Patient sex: M
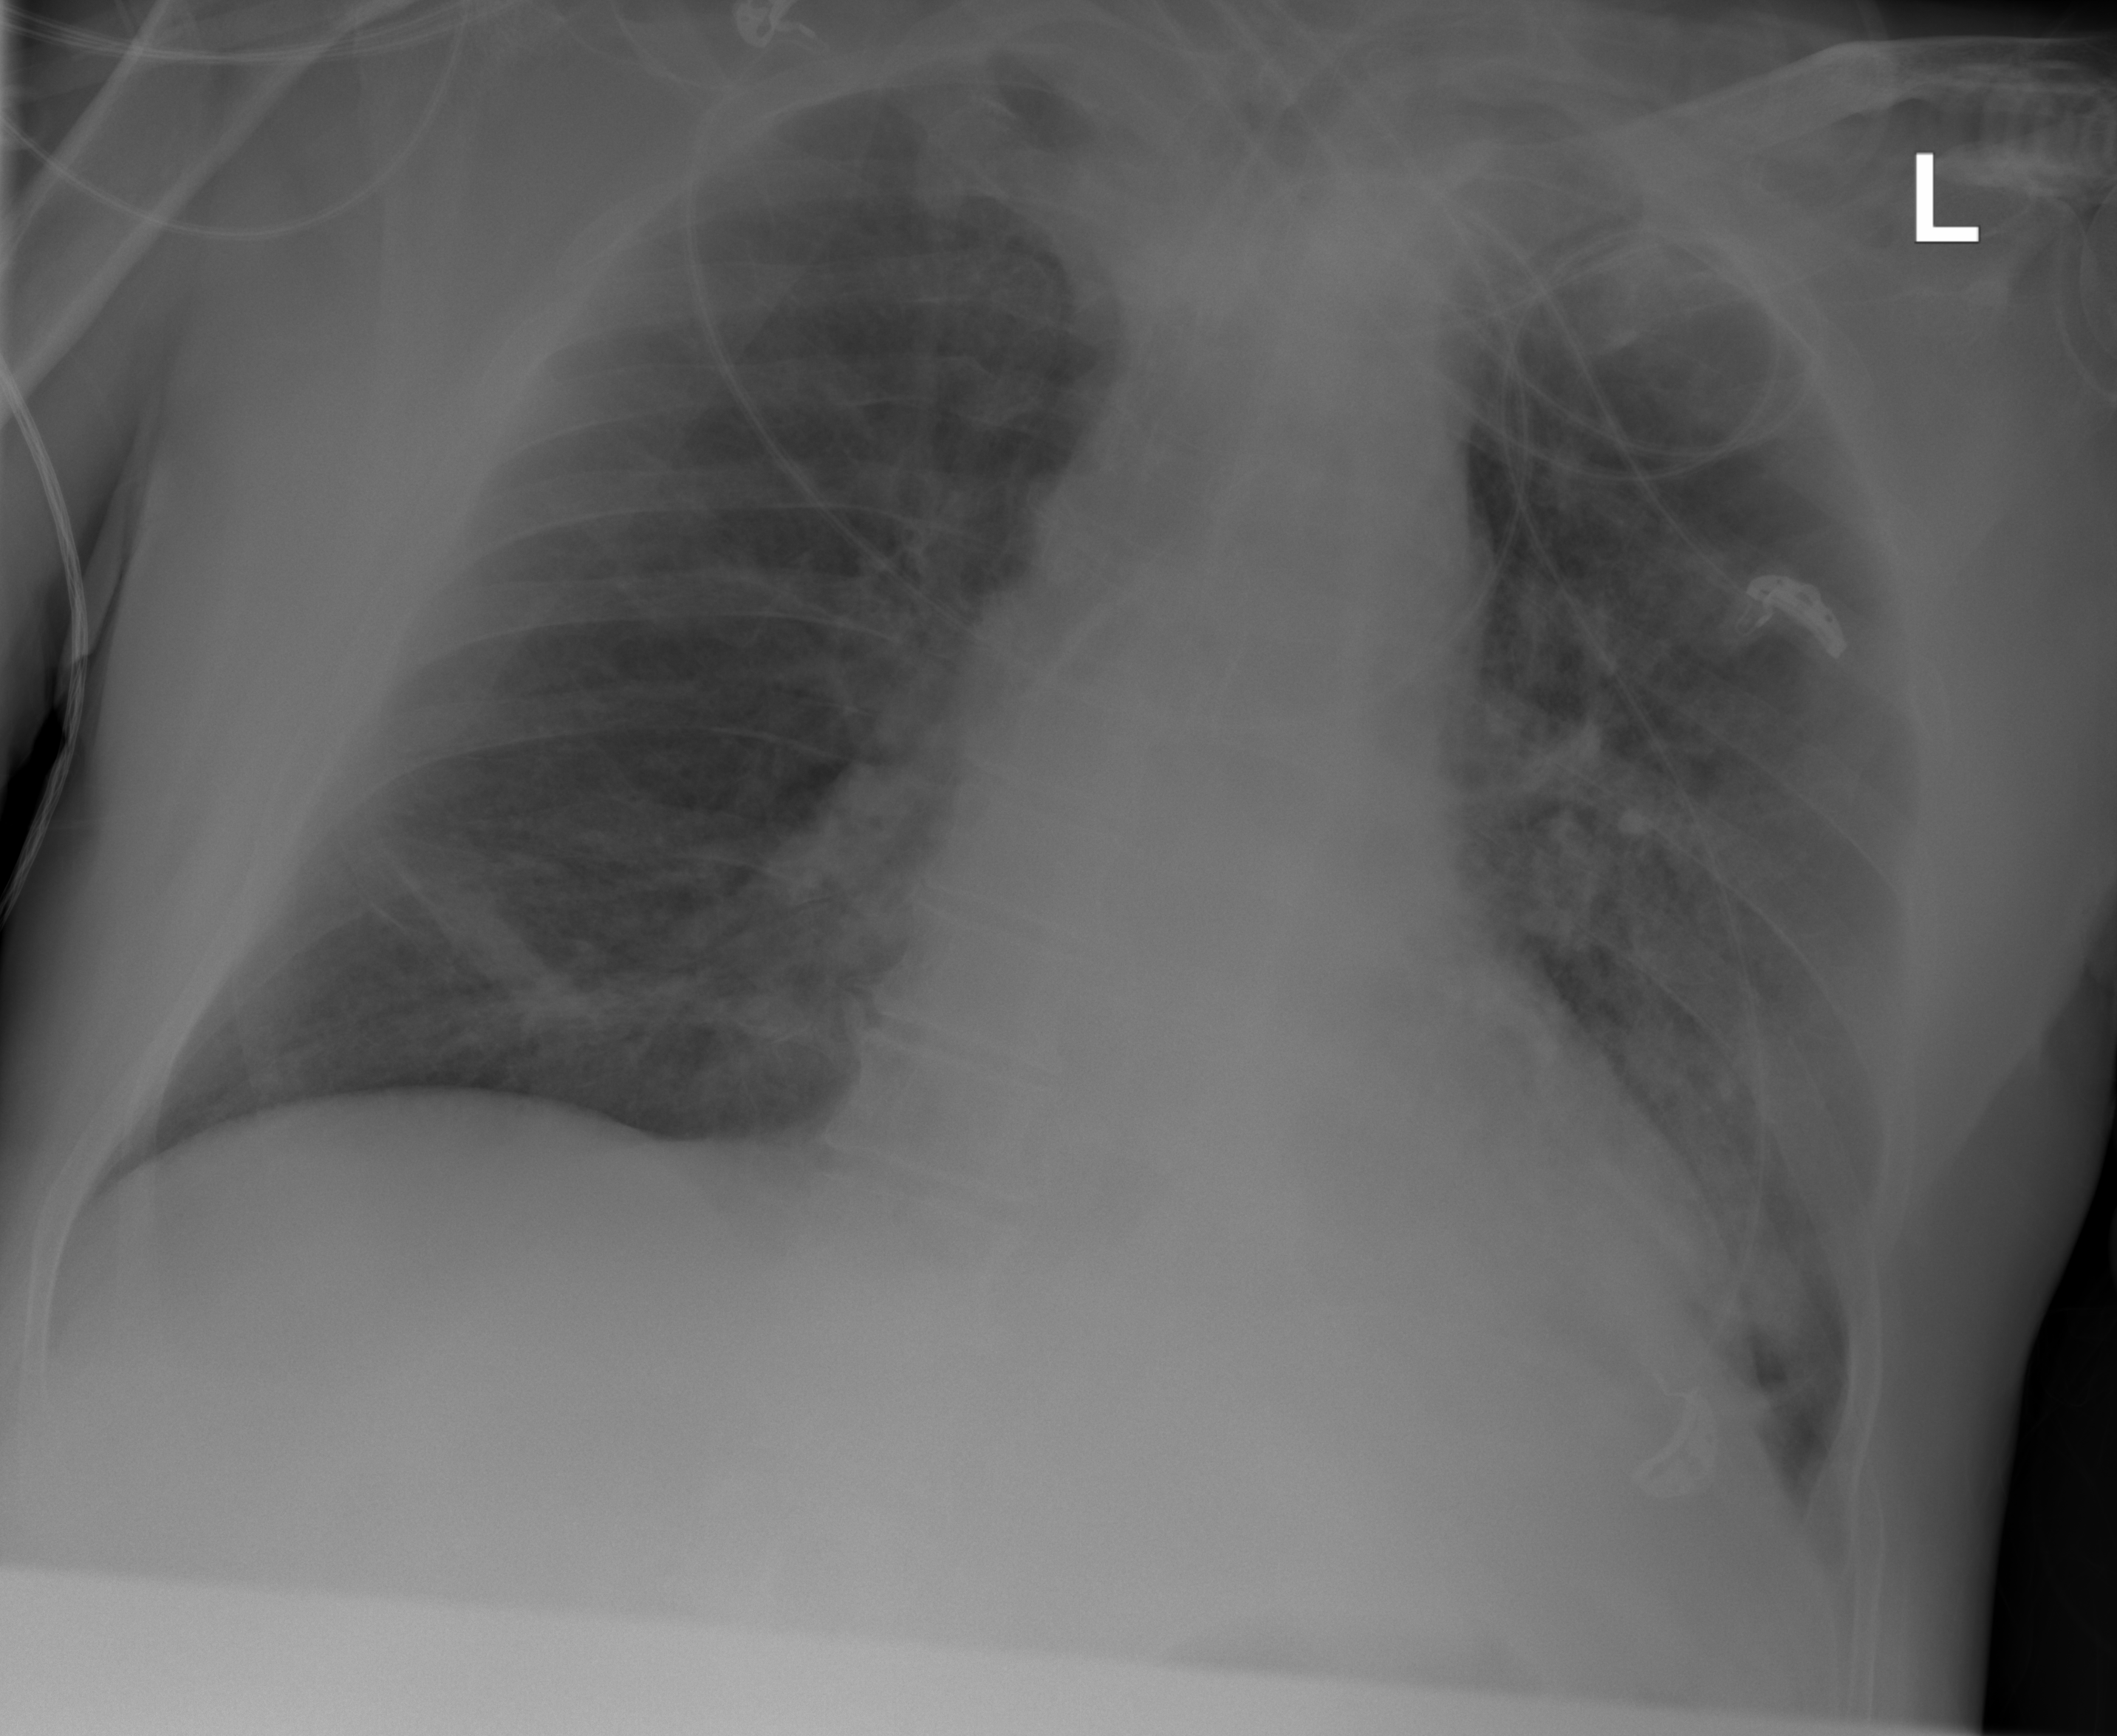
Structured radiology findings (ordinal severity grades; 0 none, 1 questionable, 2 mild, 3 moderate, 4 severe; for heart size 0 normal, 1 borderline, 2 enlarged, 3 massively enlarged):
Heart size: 2
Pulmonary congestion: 2
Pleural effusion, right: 0
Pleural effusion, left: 0
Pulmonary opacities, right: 2
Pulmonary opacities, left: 3
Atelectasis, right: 2
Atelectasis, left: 2